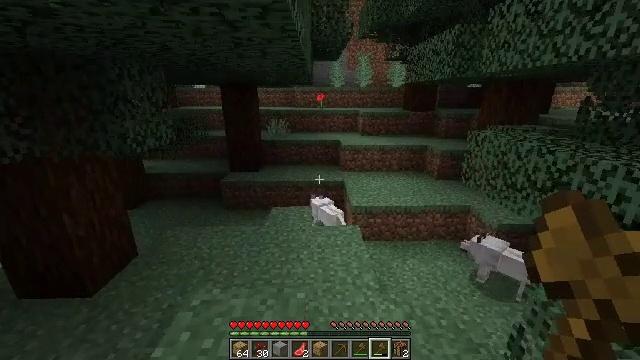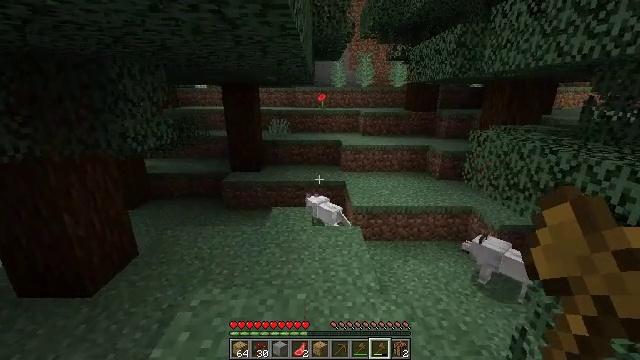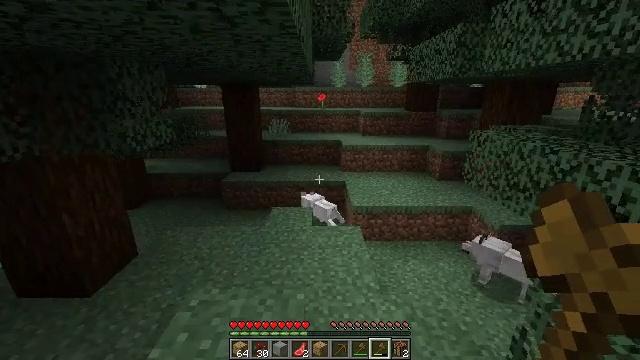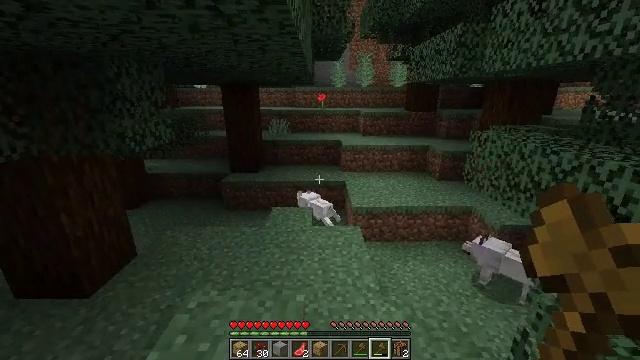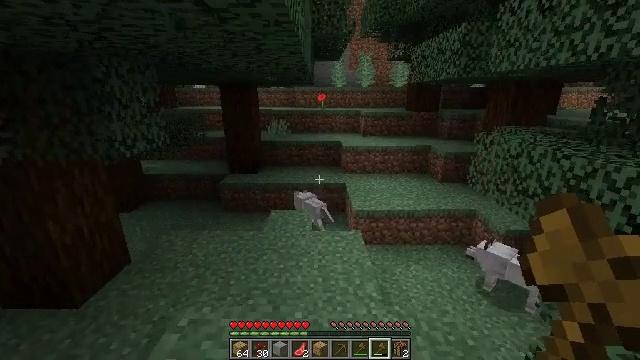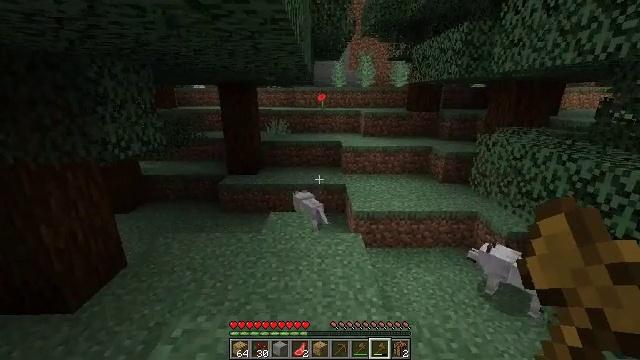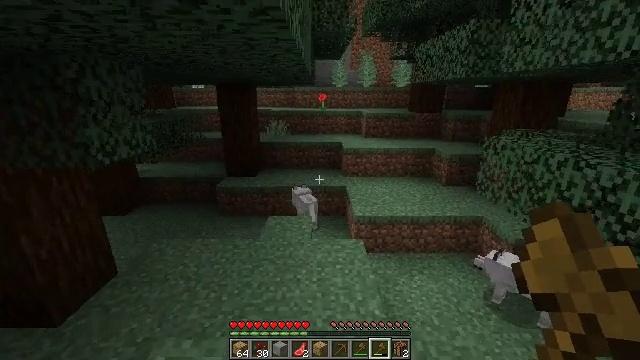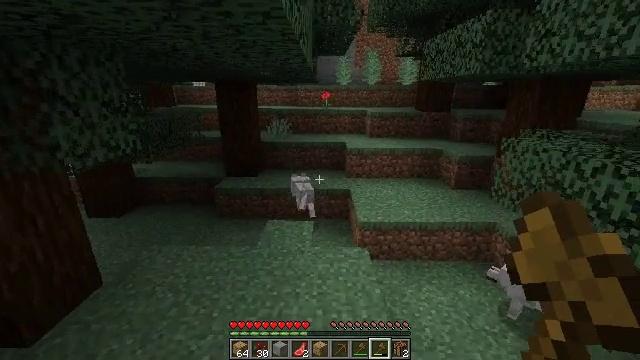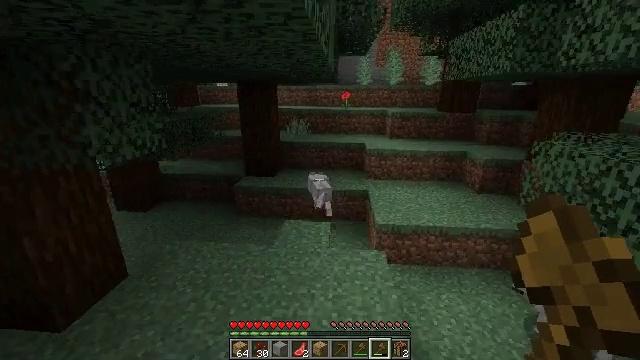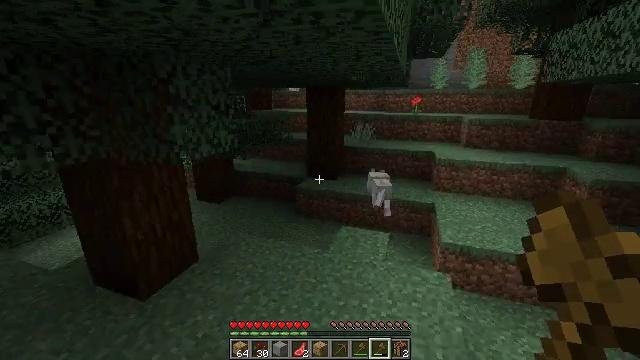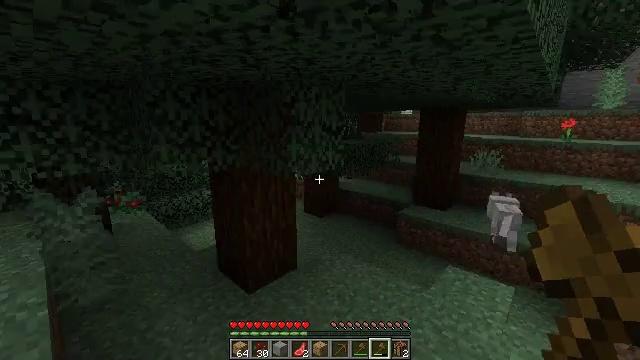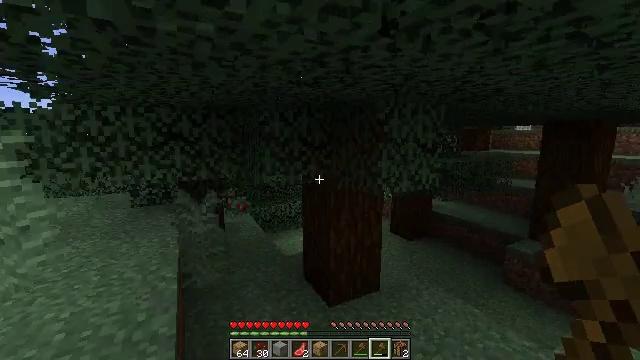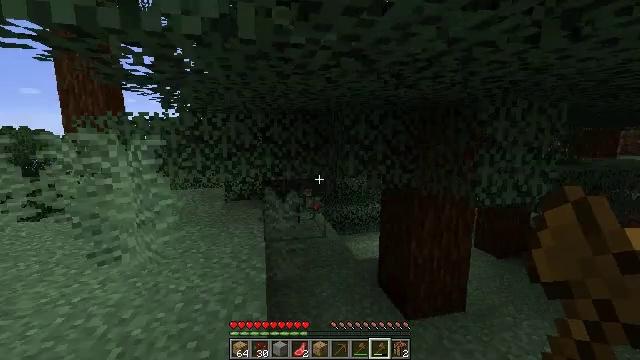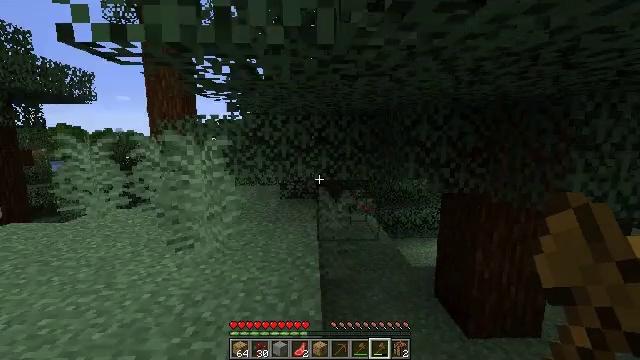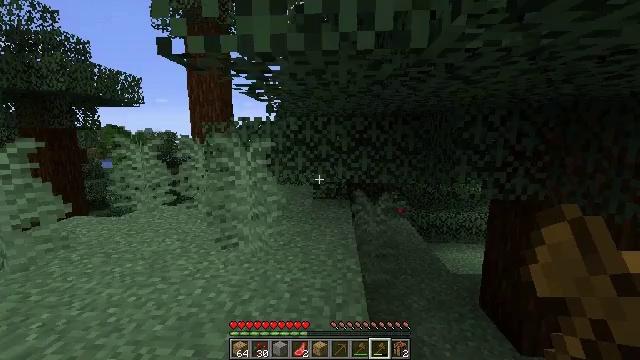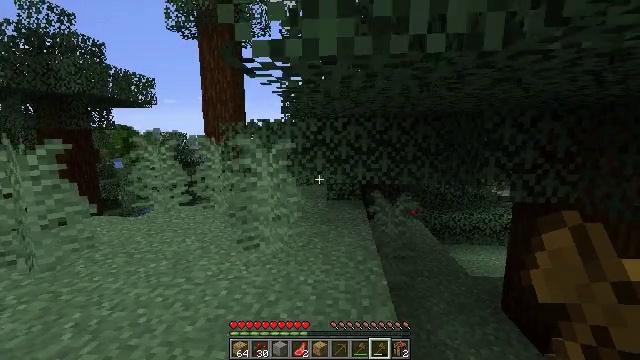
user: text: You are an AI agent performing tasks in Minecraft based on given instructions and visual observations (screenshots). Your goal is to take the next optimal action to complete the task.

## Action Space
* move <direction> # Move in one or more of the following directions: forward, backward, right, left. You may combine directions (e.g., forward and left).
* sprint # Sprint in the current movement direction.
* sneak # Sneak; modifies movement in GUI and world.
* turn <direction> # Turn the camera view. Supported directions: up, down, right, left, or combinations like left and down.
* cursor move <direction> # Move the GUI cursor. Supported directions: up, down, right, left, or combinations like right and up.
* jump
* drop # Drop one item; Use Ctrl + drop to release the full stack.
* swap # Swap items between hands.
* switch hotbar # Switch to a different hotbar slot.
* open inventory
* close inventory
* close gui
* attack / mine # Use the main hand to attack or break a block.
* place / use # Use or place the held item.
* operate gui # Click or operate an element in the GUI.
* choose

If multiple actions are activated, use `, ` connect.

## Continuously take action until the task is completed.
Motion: motion action
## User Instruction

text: Harvest some fern.
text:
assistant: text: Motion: no_op
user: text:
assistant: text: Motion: no_op
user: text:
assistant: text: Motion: move forward
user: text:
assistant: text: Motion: move forward
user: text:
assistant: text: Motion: move forward
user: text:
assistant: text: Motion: move forward
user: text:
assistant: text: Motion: move forward
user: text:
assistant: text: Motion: turn left
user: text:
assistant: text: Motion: turn left
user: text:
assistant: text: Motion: turn left and up
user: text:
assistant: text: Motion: move left, turn left and up
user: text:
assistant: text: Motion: move left, turn left
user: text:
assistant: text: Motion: move left, turn left
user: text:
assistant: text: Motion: move left, turn left
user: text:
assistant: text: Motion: move left, turn left
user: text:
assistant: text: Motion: move forward and move left
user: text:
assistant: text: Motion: move forward and move left
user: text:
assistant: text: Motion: move forward and move left
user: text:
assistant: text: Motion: move forward and move left
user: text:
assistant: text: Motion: move forward
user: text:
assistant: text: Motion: move forward
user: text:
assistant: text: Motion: move forward
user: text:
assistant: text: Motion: move forward
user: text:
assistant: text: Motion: move forward, turn left
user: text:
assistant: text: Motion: move forward and move left, turn left
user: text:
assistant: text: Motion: move forward and move left, turn left
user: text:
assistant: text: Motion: move forward and move left
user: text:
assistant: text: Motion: move forward and move left
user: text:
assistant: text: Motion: move forward and move left
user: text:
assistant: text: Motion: move forward and move left